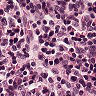
Metastatic tissue present: no